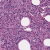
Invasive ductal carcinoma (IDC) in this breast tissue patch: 1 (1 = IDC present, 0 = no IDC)